Aerial crown-view tile of a tropical tree (Barro Colorado Island, Panama), acquired 20240918:
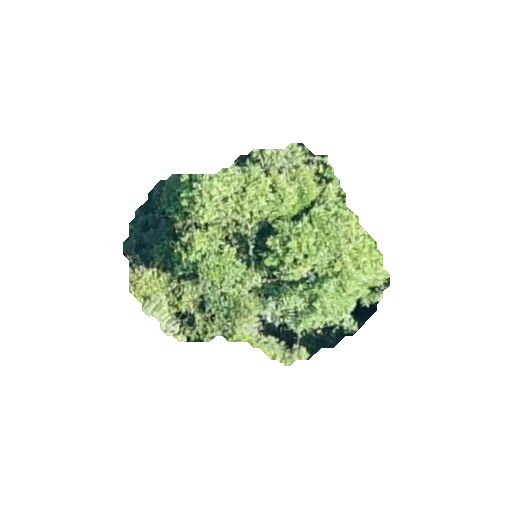
Species: Alseis blackiana
GBIF accepted scientific name: Alseis blackiana
Crown area: 63.569 m²